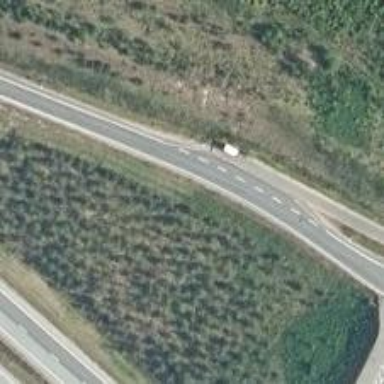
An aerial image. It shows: Tertiary motorway link with asphalt surface.